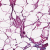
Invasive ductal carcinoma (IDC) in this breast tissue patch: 0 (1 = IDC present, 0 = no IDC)